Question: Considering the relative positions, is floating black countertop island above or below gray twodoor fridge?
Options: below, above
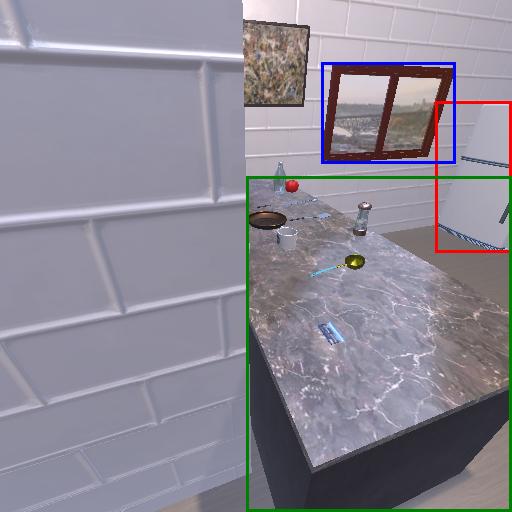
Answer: below